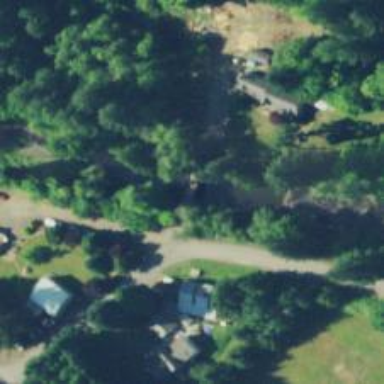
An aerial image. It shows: Driveway bridge over service road.